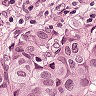
Metastatic tissue present: yes